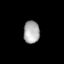
Tissue: lung
Cell type: Epithelial cells
Senescence score: 0.6092
Nuclear area (px): 354
Mean DAPI intensity: 171.251